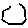
Label: hexagon